【题型】解答题　【知识点】向量　【难度】hard
如图，在 $\triangle ABC$ 中，$\angle ACB = \dfrac{\pi}{2}$，$|CA|=|CB|=2$，$M$、$N$ 是斜边 $AB$ 上的两个动点（点 $M$ 在线段 $BN$ 上），且 $|MN|=\sqrt{2}$．

（1）求向量 $\overrightarrow{MN}$ 在 $\overrightarrow{CB}$ 方向上的投影与数量投影；

（2）求 $\overrightarrow{CM} \cdot \overrightarrow{CN}$ 的取值范围．

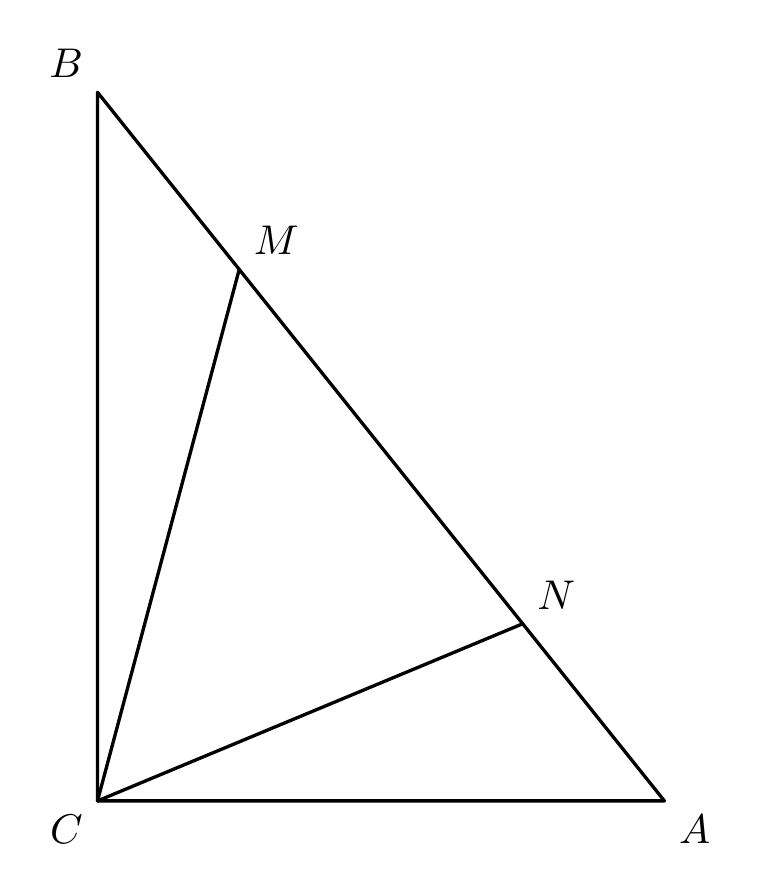
【解答】
（1）分析 根据向量的投影、数量投影的定义，即可求得向量 $\overrightarrow{MN}$ 在 $\overrightarrow{CB}$ 方向上的投影与数量投影．如图，$\overrightarrow{MN}$ 的起点和终点在直线 $BC$ 上的投影分别为点 $M_1$、$N_1$，则 $\overrightarrow{M_1N_1}$ 为 $\overrightarrow{MN}$ 在 $\overrightarrow{CB}$ 方向上的投影．

解 因为在 $\triangle ABC$ 中，$\angle ACB = \dfrac{\pi}{2}$，$|CA|=|CB|=2$，所以 $\langle \overrightarrow{MN}, \overrightarrow{CB} \rangle = \dfrac{3\pi}{4}$．

向量 $\overrightarrow{MN}$ 在 $\overrightarrow{CB}$ 方向上的投影是 $\dfrac{|\overrightarrow{MN}| \cos \langle \overrightarrow{MN}, \overrightarrow{CB} \rangle}{|\overrightarrow{CB}|} \overrightarrow{CB} = \dfrac{\sqrt{2} \cos \dfrac{3\pi}{4}}{2} \overrightarrow{CB} = -\dfrac{1}{2} \overrightarrow{CB}$，

向量 $\overrightarrow{MN}$ 在 $\overrightarrow{CB}$ 方向上的数量投影是 $|\overrightarrow{MN}| \cos \langle \overrightarrow{MN}, \overrightarrow{CB} \rangle = \sqrt{2} \cos \dfrac{3\pi}{4} = -1$．

（2）分析 因为 $\angle ACB = \dfrac{\pi}{2}$，$|CA|=|CB|=2$，且 $M$、$N$ 是动点，所以建立平面直角坐标系，设点 $M$（或 $N$）的坐标是解决动态问题的常用方法．

解 方法一 如图，以点 $C$ 为坐标原点，$CA$ 所在直线为 $x$ 轴，$CB$ 所在直线为 $y$ 轴，建立平面直角坐标系，则 $A(2,0)$，$B(0,2)$，线段 $AB$ 方程为 $y = 2 - x, 0 \le x \le 2$．

设 $M(a, b)$，$N(x_N, y_N)$，由 $|MN| = \sqrt{2}$，$\angle BAC = \dfrac{\pi}{4}$，可得

$x_N = a + \sqrt{2} \cos \dfrac{\pi}{4} = a + 1$，$y_N = b - \sqrt{2} \sin \dfrac{\pi}{4} = b - 1$，即 $N(a+1, b-1)$，其中 $0 \le a \le 1$．

所以 $\overrightarrow{CM} \cdot \overrightarrow{CN} = a(a+1) + b(b-1)$，又点 $M(a, b)$ 在线段 $AB$ 上，将 $b = 2 - a$ 代入可得 $\overrightarrow{CM} \cdot \overrightarrow{CN} = a(a+1) + (2-a)(1-a) = 2a^2 - 2a + 2 = 2 \left( a - \dfrac{1}{2} \right)^2 + \dfrac{3}{2}, 0 \le a \le 1$，

根据一元二次函数的性质，当 $a$ 取遍 $[0,1]$ 上所有实数时，可得 $\overrightarrow{CM} \cdot \overrightarrow{CN}$ 的取值范围是 $\left[ \dfrac{3}{2}, 2 \right]$．

方法二 因为 $|MN| = \sqrt{2}$，$|BA| = 2\sqrt{2}$，所以 $\overrightarrow{MN} = \dfrac{1}{2} \overrightarrow{BA}$，设 $\overrightarrow{BM} = \lambda \overrightarrow{BA}, 0 \le \lambda \le \dfrac{1}{2}$

则 $\overrightarrow{CM} = \overrightarrow{CB} + \overrightarrow{BM} = \overrightarrow{CB} + \lambda \overrightarrow{BA} = \overrightarrow{CB} + \lambda (\overrightarrow{CA} - \overrightarrow{CB}) = \lambda \overrightarrow{CA} + (1 - \lambda) \overrightarrow{CB}$，

$\overrightarrow{CN} = \overrightarrow{CM} + \overrightarrow{MN} = \overrightarrow{CM} + \dfrac{1}{2} \overrightarrow{BA} = \left( \lambda + \dfrac{1}{2} \right) \overrightarrow{CA} + \left( \dfrac{1}{2} - \lambda \right) \overrightarrow{CB}$，从而有

$\overrightarrow{CM} \cdot \overrightarrow{CN} = \lambda \left( \lambda + \dfrac{1}{2} \right) \overrightarrow{CA}^2 + \lambda \left( \dfrac{1}{2} - \lambda \right) \overrightarrow{CA} \cdot \overrightarrow{CB} + (1 - \lambda) \left( \lambda + \dfrac{1}{2} \right) \overrightarrow{CB} \cdot \overrightarrow{CA} + (1 - \lambda) \left( \dfrac{1}{2} - \lambda \right) \overrightarrow{CB}^2$．

因为 $\angle ACB = \dfrac{\pi}{2}$，所以 $\overrightarrow{CA} \perp \overrightarrow{CB}$，即 $\overrightarrow{CA} \cdot \overrightarrow{CB} = \overrightarrow{CB} \cdot \overrightarrow{CA} = 0$，代入并化简可得

$\overrightarrow{CM} \cdot \overrightarrow{CN} = \lambda \left( \lambda + \dfrac{1}{2} \right) \overrightarrow{CA}^2 + (1 - \lambda) \left( \dfrac{1}{2} - \lambda \right) \overrightarrow{CB}^2 = 8\lambda^2 - 4\lambda + 2 = 8 \left( \lambda - \dfrac{1}{4} \right)^2 + \dfrac{3}{2}, 0 \le \lambda \le \dfrac{1}{2}$．

根据一元二次函数的性质，当 $\lambda$ 取遍 $\left[ 0, \dfrac{1}{2} \right]$ 上所有实数时，可得 $\overrightarrow{CM} \cdot \overrightarrow{CN}$ 的取值范围是 $\left[ \dfrac{3}{2}, 2 \right]$．

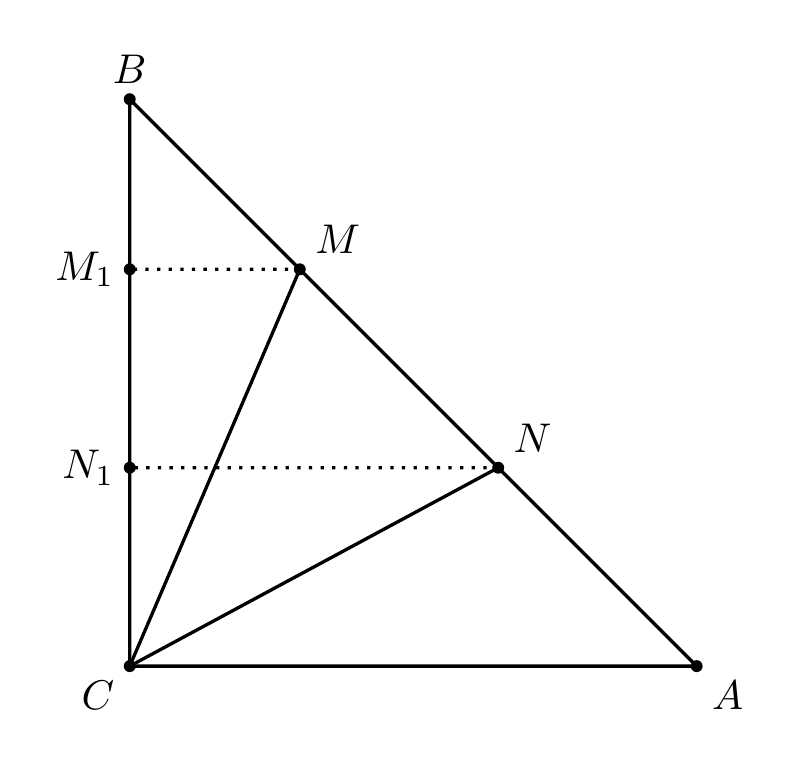
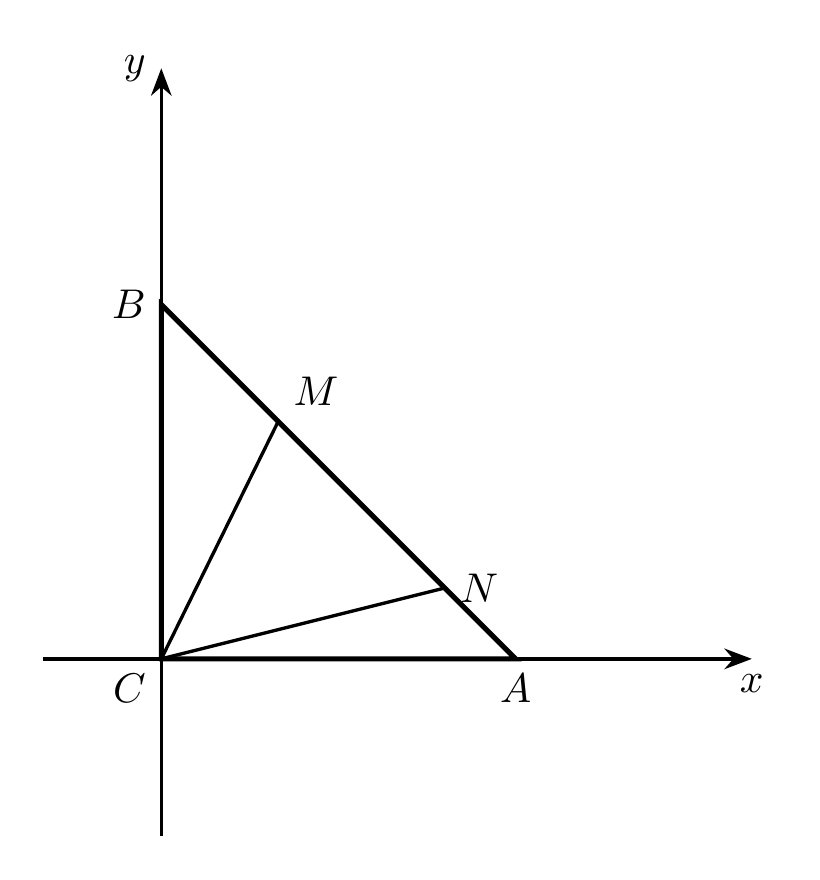